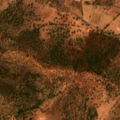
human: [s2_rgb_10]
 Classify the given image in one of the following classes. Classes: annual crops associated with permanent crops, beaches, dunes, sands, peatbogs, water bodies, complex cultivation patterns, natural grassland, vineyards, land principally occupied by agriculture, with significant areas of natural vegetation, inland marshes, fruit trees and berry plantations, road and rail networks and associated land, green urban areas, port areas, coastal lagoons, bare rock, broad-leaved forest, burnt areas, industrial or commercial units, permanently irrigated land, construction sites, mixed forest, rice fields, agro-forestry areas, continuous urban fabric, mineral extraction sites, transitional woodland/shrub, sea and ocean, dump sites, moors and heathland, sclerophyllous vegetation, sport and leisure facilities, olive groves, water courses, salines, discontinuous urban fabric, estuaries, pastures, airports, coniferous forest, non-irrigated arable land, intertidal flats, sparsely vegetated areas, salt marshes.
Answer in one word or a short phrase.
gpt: olive groves, annual crops associated with permanent crops, complex cultivation patterns, agro-forestry areas, broad-leaved forest